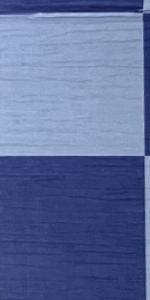
Label: Empty